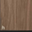
Piece: xx